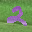
Label: 2